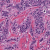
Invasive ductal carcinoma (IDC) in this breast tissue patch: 1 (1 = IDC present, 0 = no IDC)